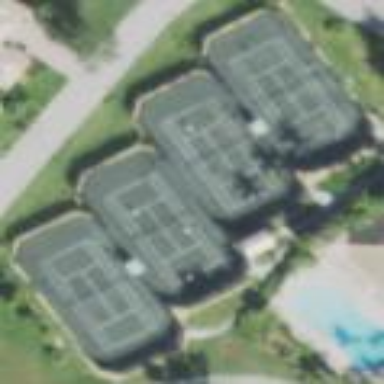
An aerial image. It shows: Tennis court on the leisure land pitch.